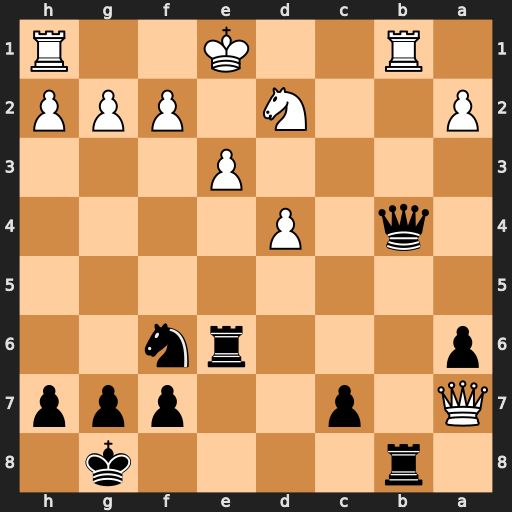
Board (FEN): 1r4k1/Q1p2ppp/p3rn2/8/1q1P4/4P3/P2N1PPP/1R2K2R
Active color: b
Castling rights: K
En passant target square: -
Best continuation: Qxb1+ Nxb1 Rxb1+ Ke2 Rxh1